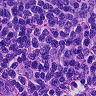
Metastatic tissue present: no